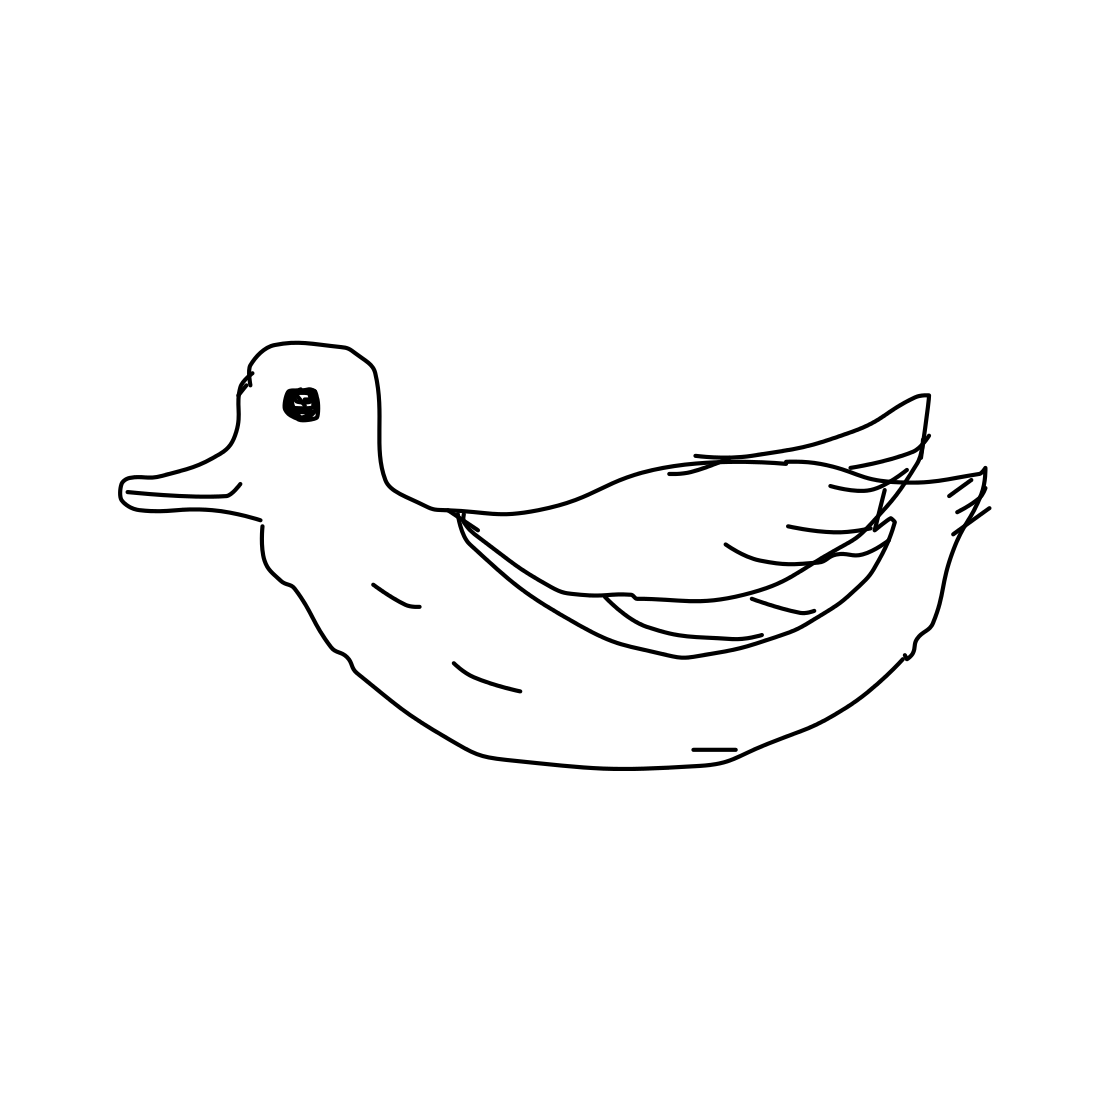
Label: duck